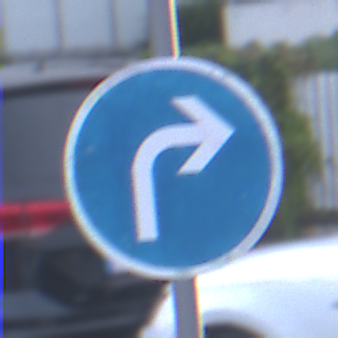
Verkehrszeichen: VorgeschriebeneFahrtrichtungRechts
Umgebung: Outdoor, Urban
Tageszeit: SunriseSunset
Wetter: PartlyCloudy
Licht: Natural
Jahreszeit: NotSpecified
Kontrast: LowContrast